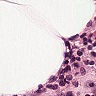
Metastatic tissue present: no